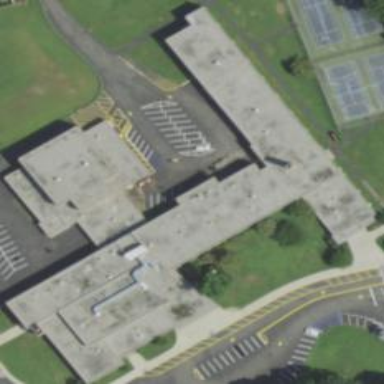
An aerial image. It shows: School building or complex.